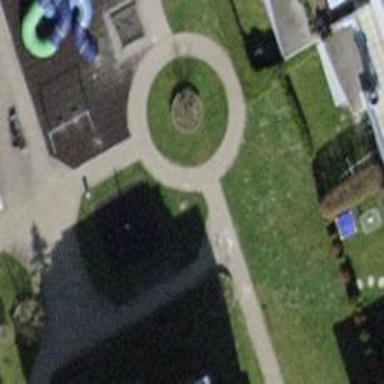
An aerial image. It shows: Sidewalk.